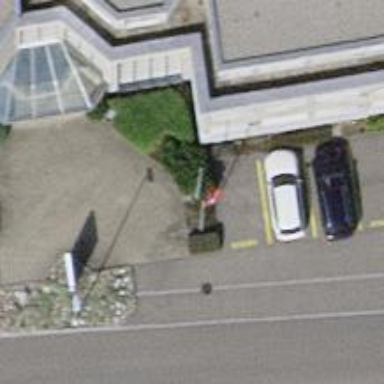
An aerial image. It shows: Flagpole which is man-made.